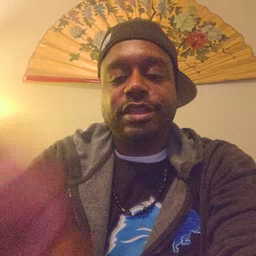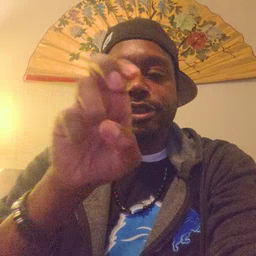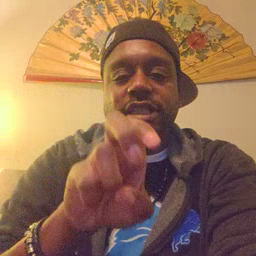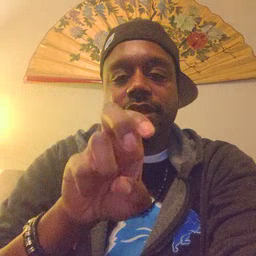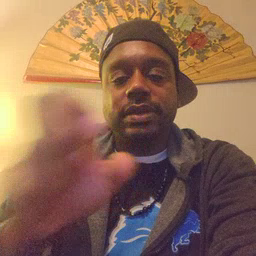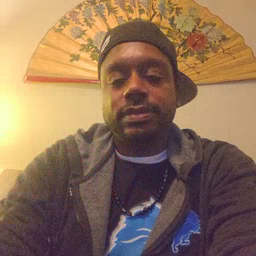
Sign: chair